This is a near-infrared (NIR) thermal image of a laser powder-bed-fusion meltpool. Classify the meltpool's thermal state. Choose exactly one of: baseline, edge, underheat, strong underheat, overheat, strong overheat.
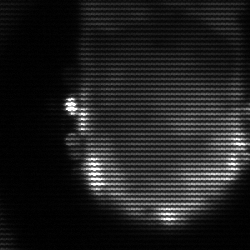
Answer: baseline